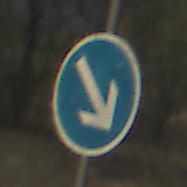
Verkehrszeichen: VorgeschriebeneVorbeifahrtRechts
Umgebung: Outdoor, Nature
Tageszeit: Midday
Wetter: PartlyCloudy
Licht: Natural
Jahreszeit: Autumn
Kontrast: HighContrast